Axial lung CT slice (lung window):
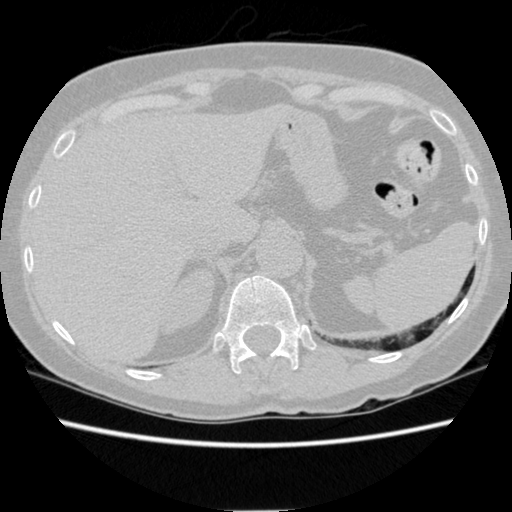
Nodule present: no